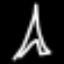
Label: The Eiffel Tower